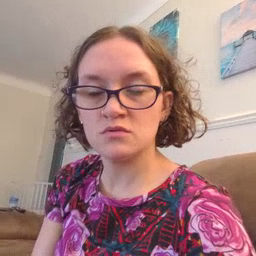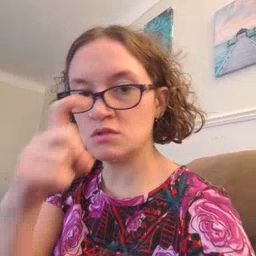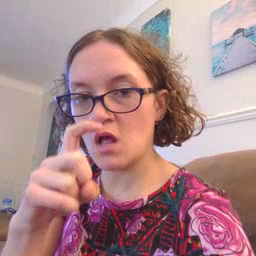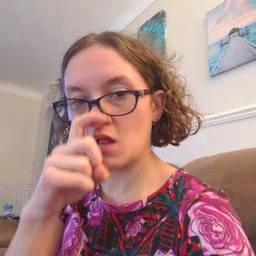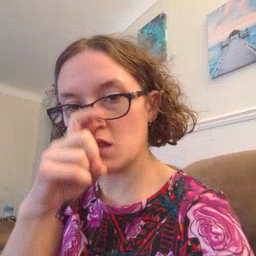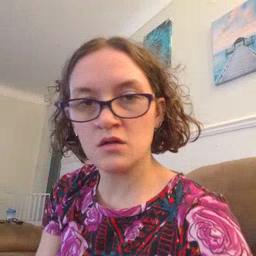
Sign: doll